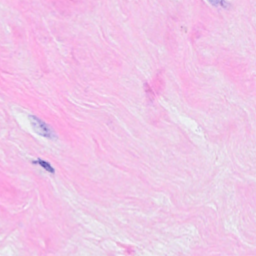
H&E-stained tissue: Breast